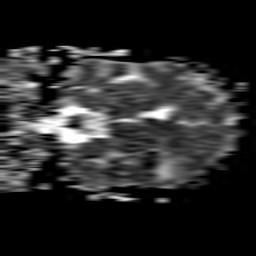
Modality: ADC
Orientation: coronal
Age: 58
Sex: female
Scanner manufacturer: philips
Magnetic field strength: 1.5 T
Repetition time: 4.6 s
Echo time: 0.07505 s